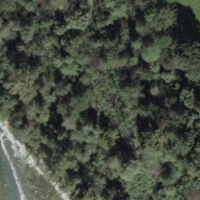
EUNIS habitat code: 44
Species observed at this site:
Euonymus europaeus
Nemobius sylvestris